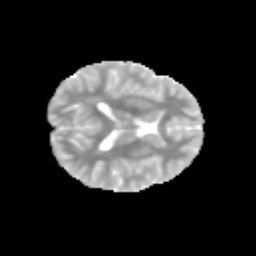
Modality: MD
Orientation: axial
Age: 11
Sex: female
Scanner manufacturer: siemens
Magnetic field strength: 3 T
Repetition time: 3.8 s
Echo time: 0.07 s